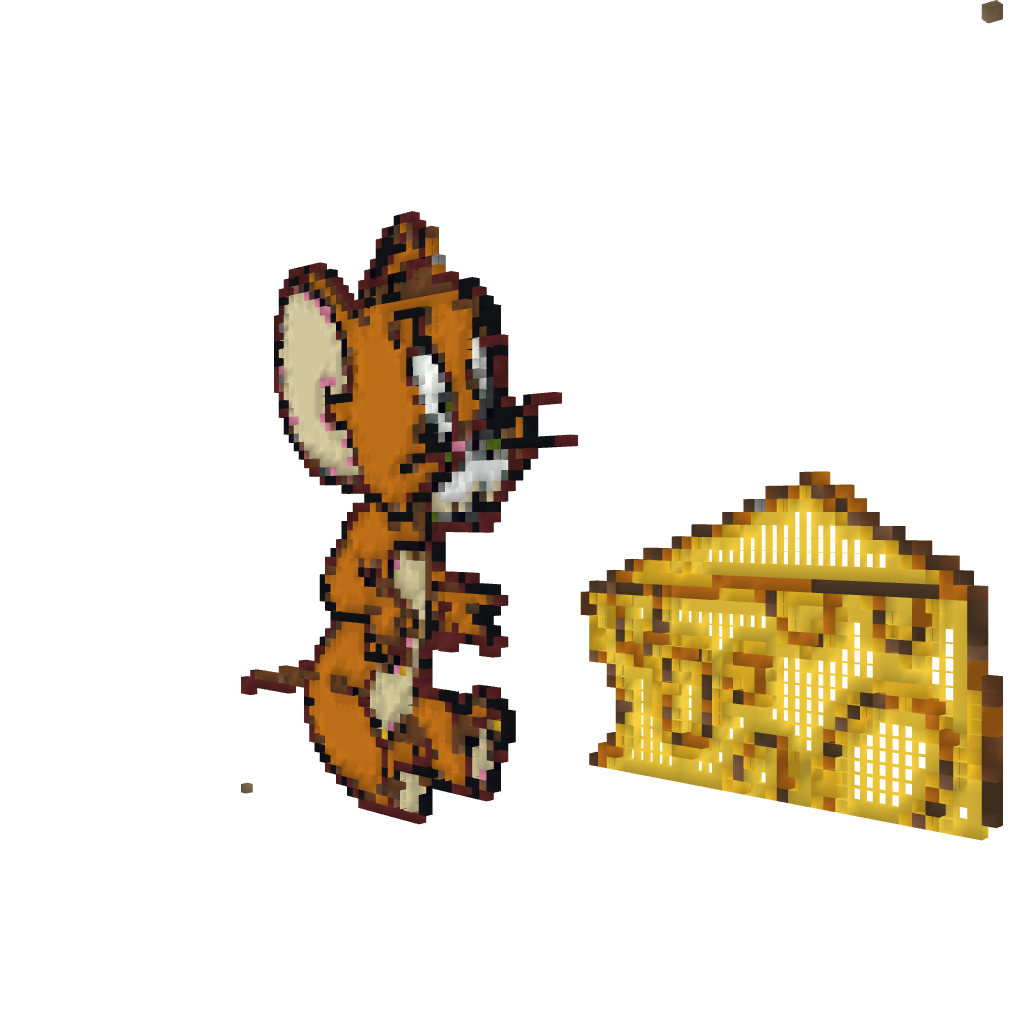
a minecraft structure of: Jerry